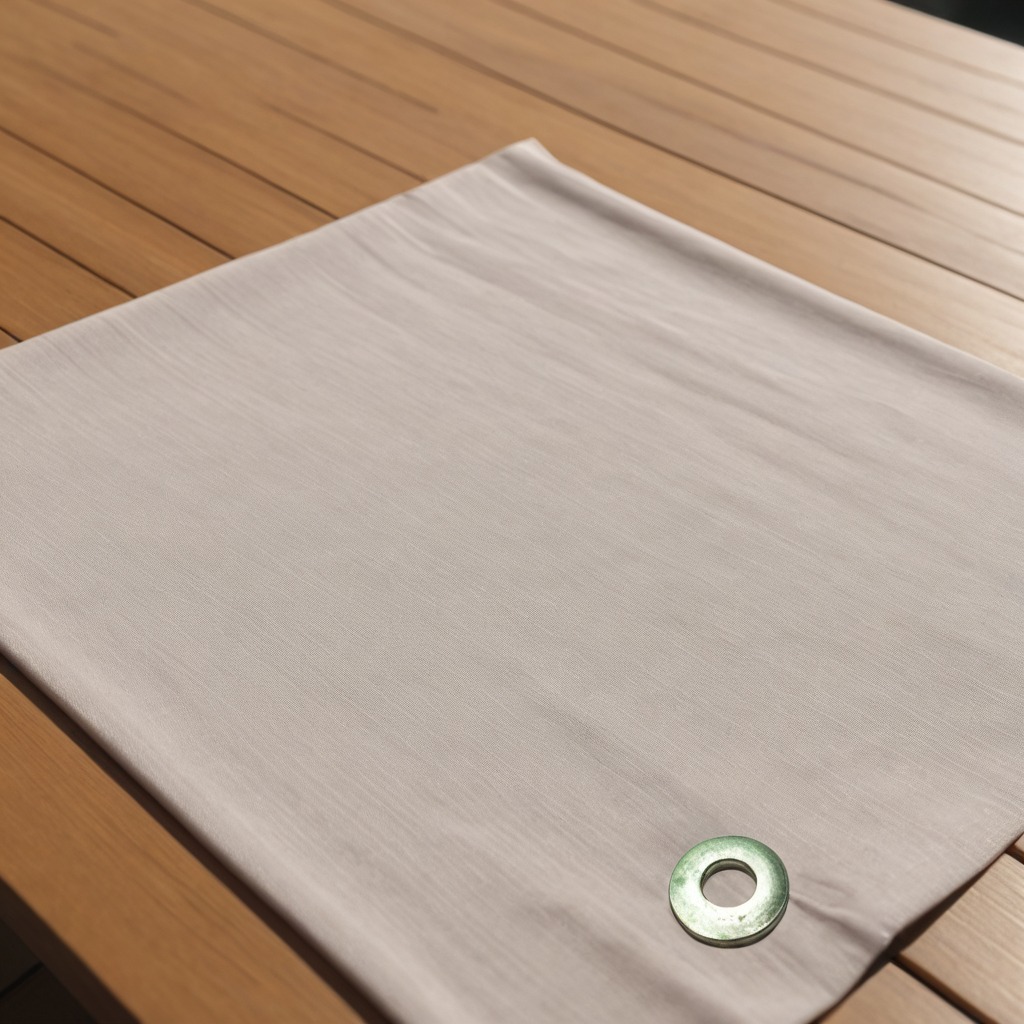
A flat metal washer lying on a wooden table in an outdoor workshop during daytime bright natural light soft shadows worn but beneath the cloth